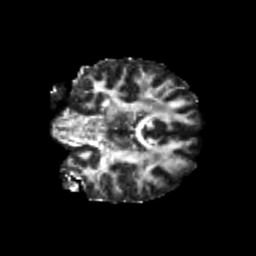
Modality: FA
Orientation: coronal
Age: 21
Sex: male
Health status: healthy
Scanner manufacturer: philips
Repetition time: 7.393 s
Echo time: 0.08599 s